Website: apple
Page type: payment
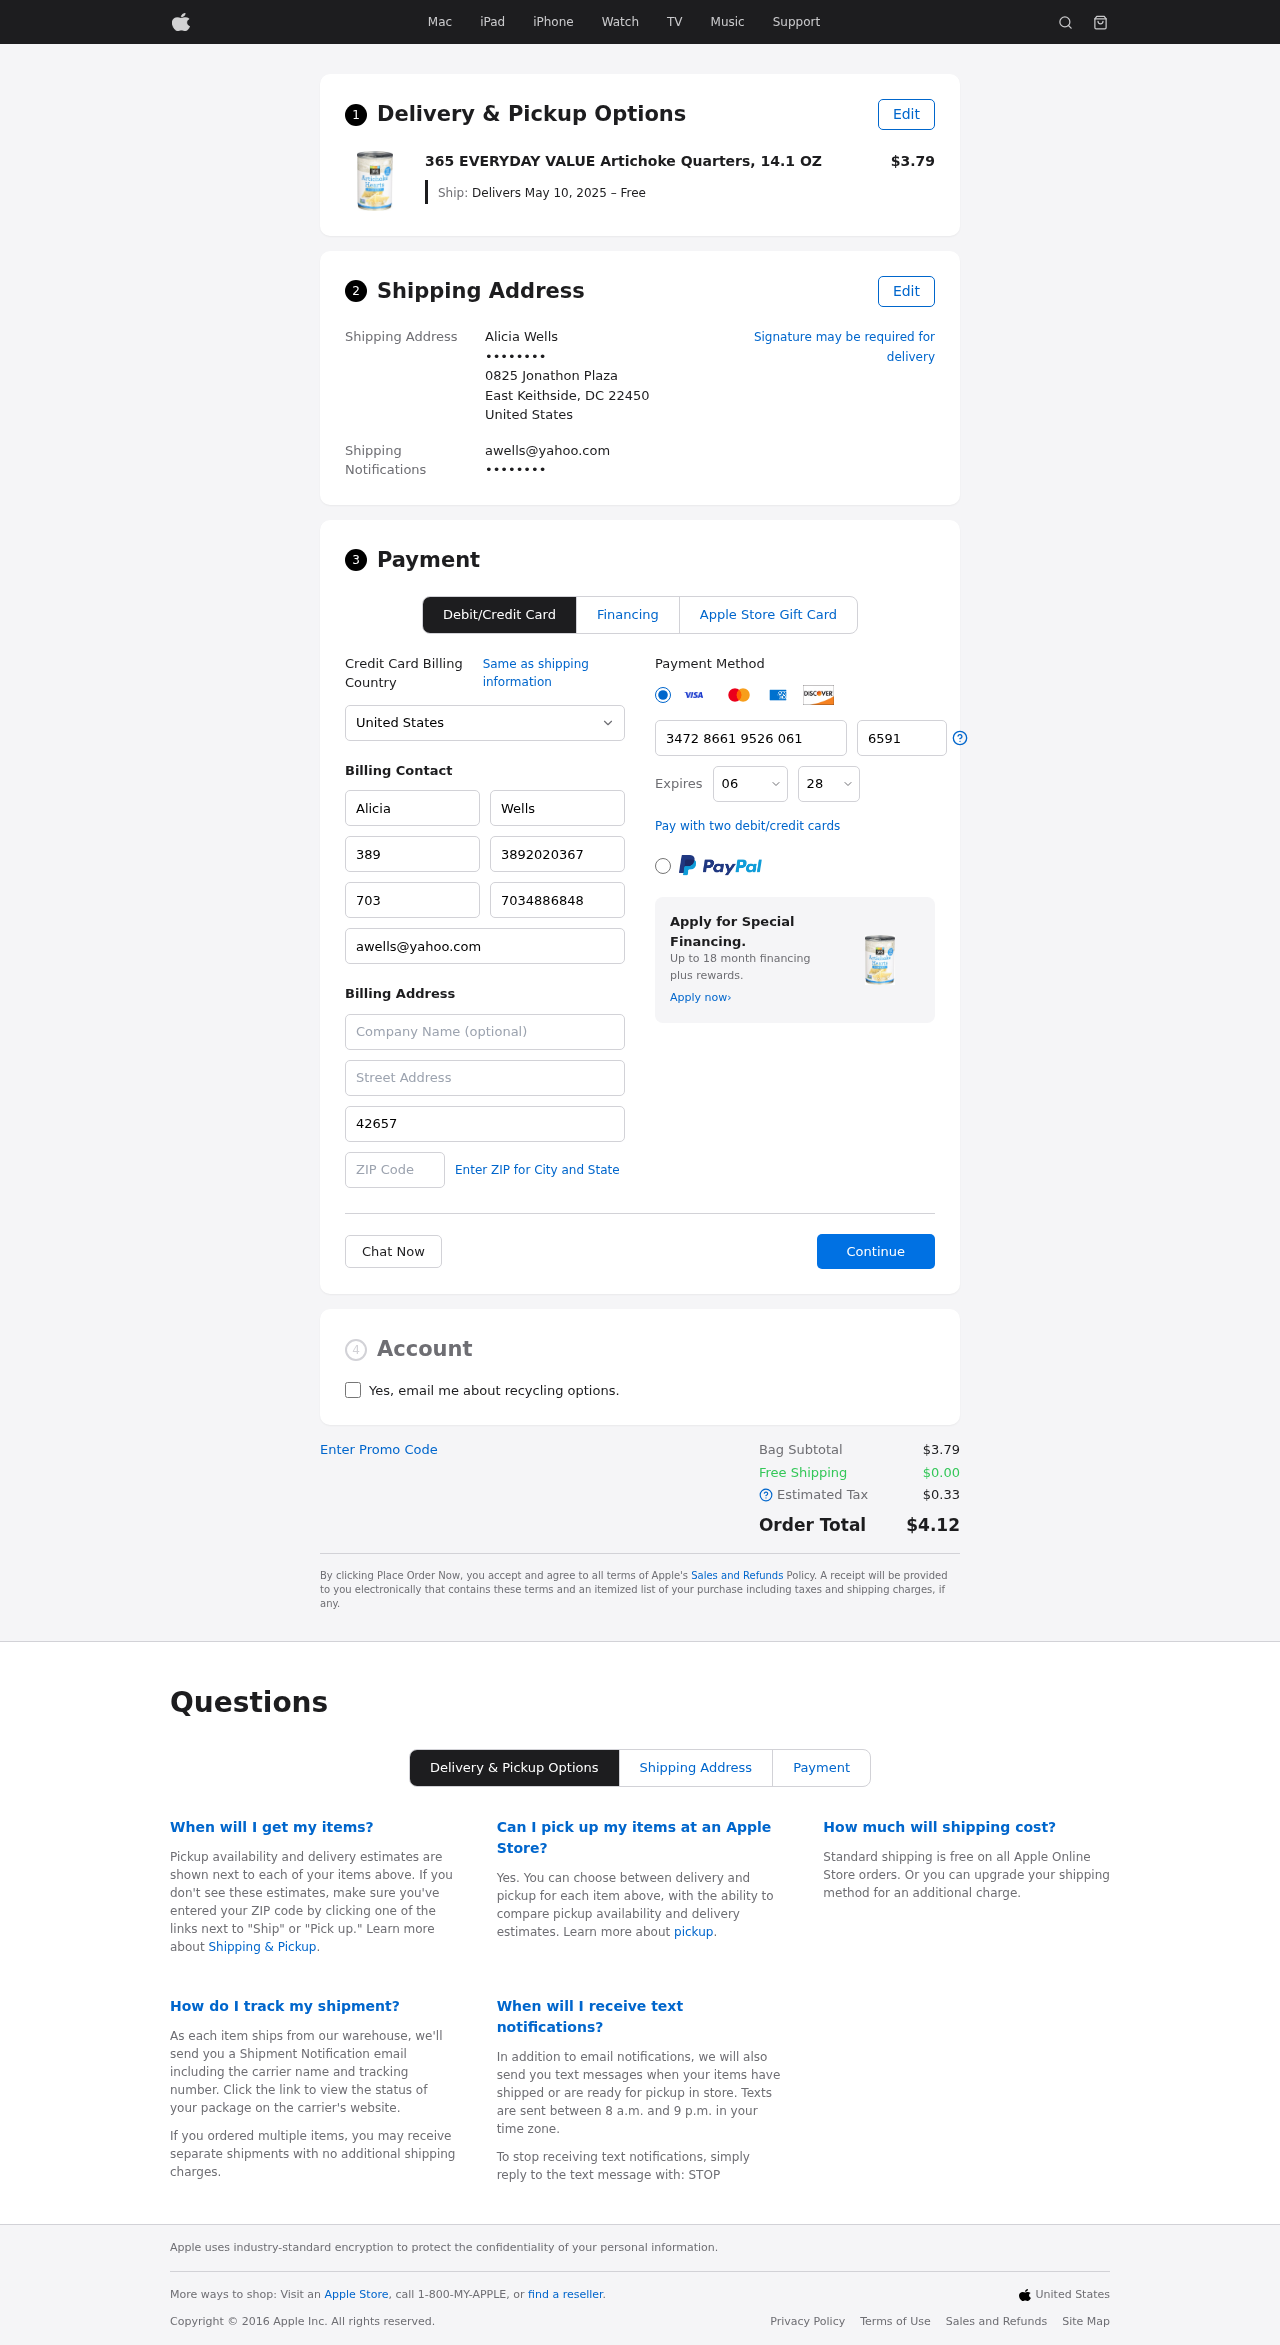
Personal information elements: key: PII_CARD_CVV
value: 6591
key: PII_CARD_EXPIRY_MONTH
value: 06
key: PII_CARD_EXPIRY_YEAR
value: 28
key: PII_CARD_NUMBER
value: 3472 8661 9526 061
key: PII_CITY_STATE_ZIP
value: East Keithside, DC 22450
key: PII_COUNTRY
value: United States
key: PII_EMAIL
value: awells@yahoo.com
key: PII_EMAIL2
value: awells@yahoo.com
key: PII_FIRSTNAME
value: Alicia
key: PII_FULLNAME
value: Alicia Wells
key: PII_LASTNAME
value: Wells
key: PII_PHONE3
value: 3892020367
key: PII_PHONE_ALT
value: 7034886848
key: PII_PHONE_ALT_AREA
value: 703
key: PII_PHONE_AREA
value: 389
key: PII_SECURITY_CODE
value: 42657
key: PII_STREET
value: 0825 Jonathon Plaza
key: PII_PHONE
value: ••••••••
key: PII_PHONE2
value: ••••••••
Product elements: key: PRODUCT1_NAME
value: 365 EVERYDAY VALUE Artichoke Quarters, 14.1 OZ
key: PRODUCT1_PRICE
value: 3.79
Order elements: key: ORDER_DELIVERY_DATE
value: Delivers May 10, 2025 – Free
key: ORDER_SUBTOTAL
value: $3.79
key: ORDER_SHIPPING_COST
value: $0.00
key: ORDER_TAX
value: $0.33
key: ORDER_TOTAL
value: $4.12